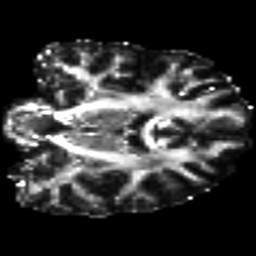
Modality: FA
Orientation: coronal
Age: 27
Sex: female
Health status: ill
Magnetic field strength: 3 T
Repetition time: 8.4 s
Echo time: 0.0926 s